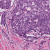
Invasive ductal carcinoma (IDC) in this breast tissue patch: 1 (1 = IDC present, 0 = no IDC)